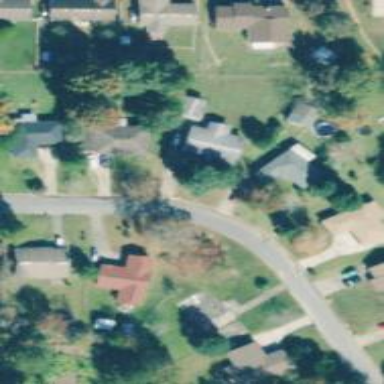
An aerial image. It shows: Residential road.